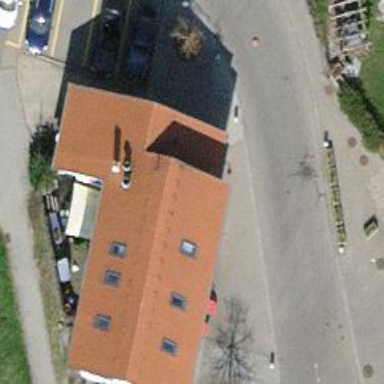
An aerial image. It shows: Restaurant with tile roof.